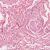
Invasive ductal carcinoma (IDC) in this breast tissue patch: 0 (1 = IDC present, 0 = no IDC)